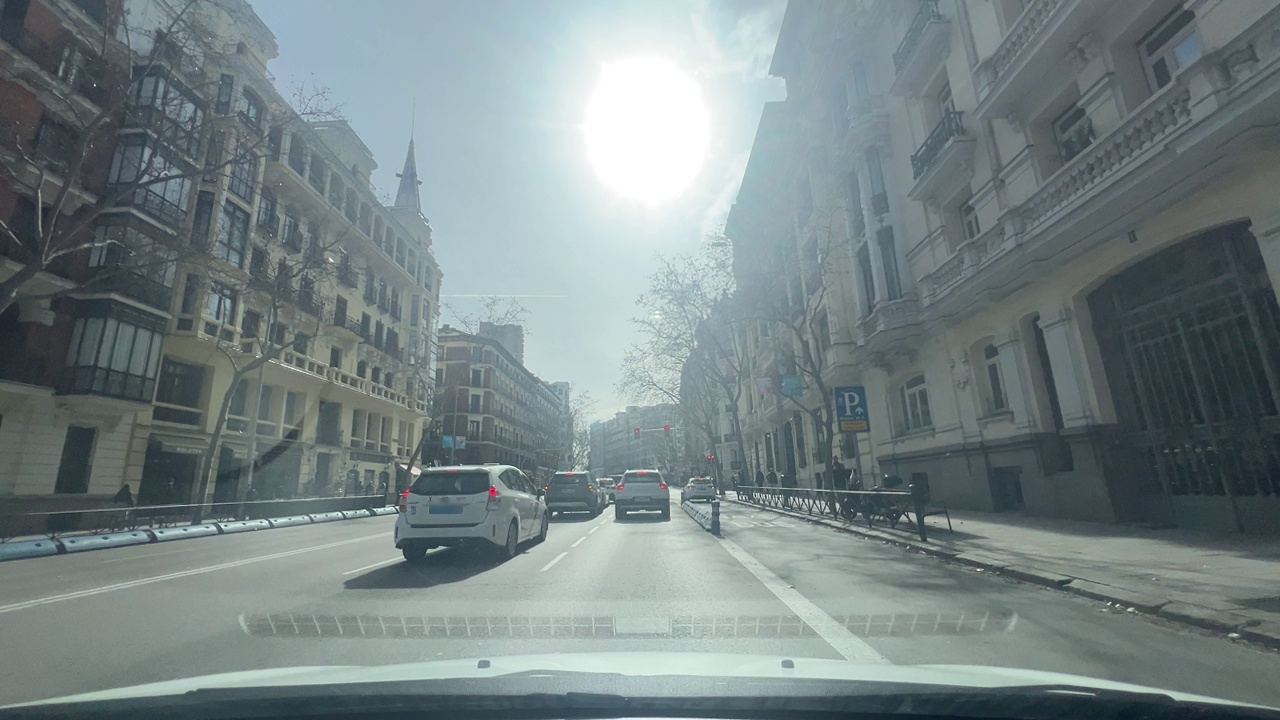
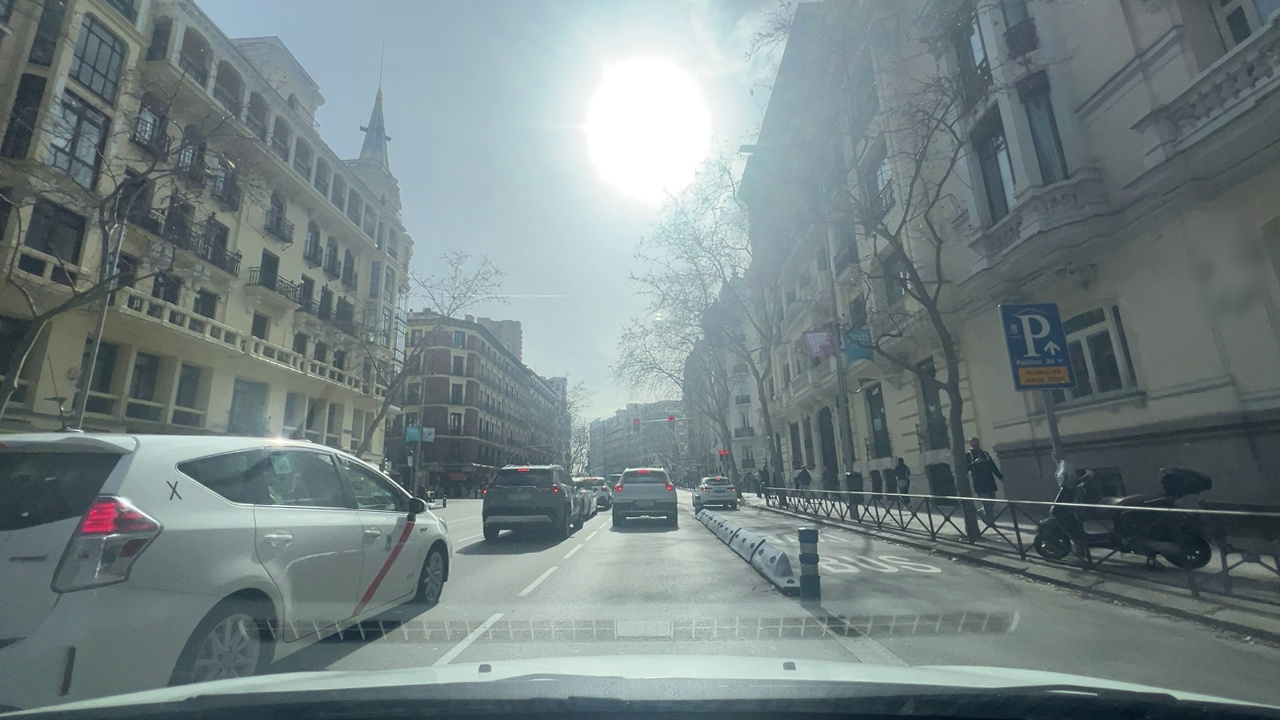
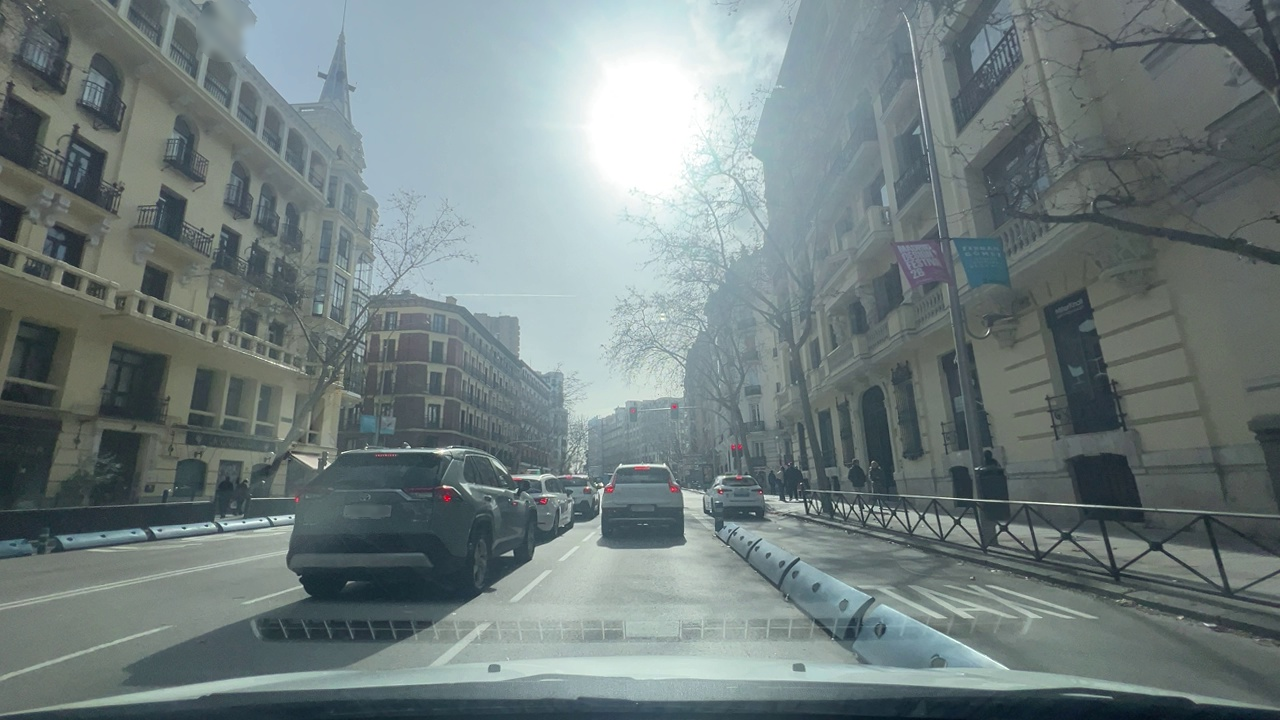
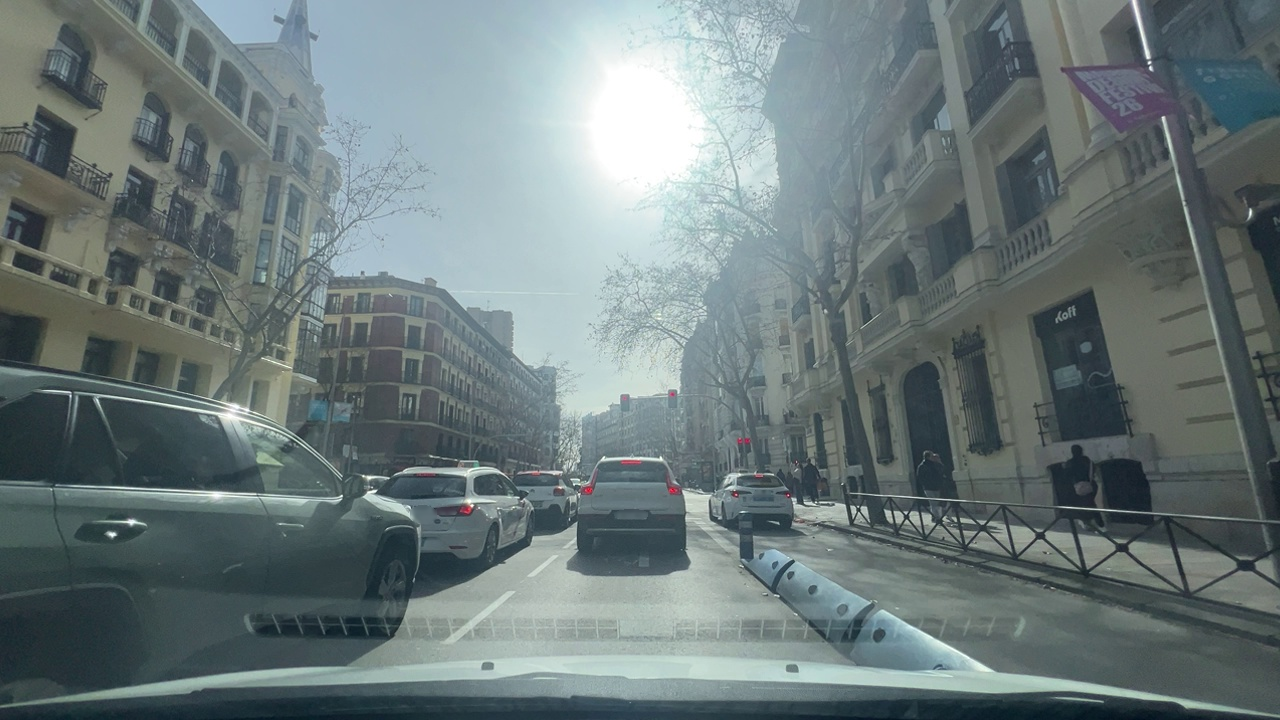
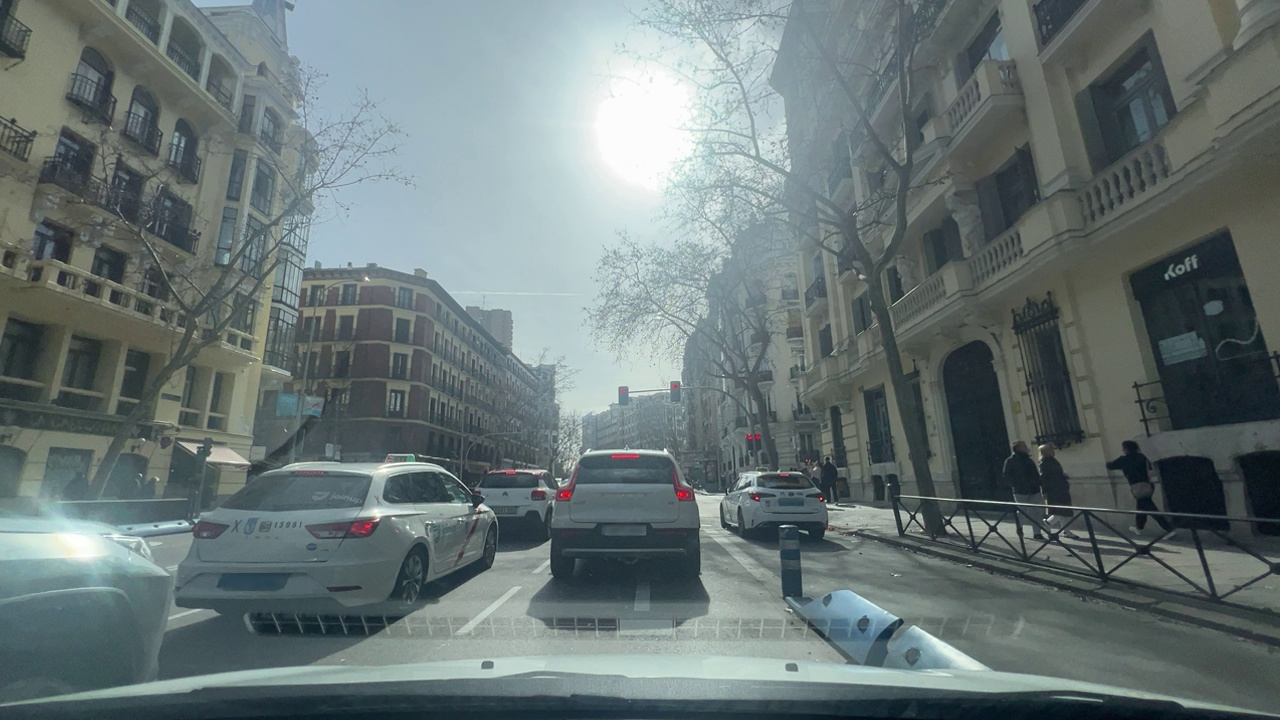
Situation: Traffic light
Question: Do you observe any red traffic light regulating the ego lane?
Answer: Yes
Reasoning: There are 2 traffic lights in red regulating the ego lane

Situation: Traffic light
Question: What is the color of the traffic light regulating the ego lane?
Answer: Red
Reasoning: There are two traffic lights in red regulating the ego lane

Situation: Traffic light
Question: Is the ego vehicle positioned in a dedicated right-turn lane before the traffic light?
Answer: No
Reasoning: The ego lane is currntly in a normal urban road lane with no dedicated right turn lane

Situation: Traffic light
Question: Is the ego vehicle positioned in a dedicated left-turn lane before the traffic light?
Answer: No
Reasoning: The ego lane is currntly in a normal urban road lane with no dedicated left turn lane

Situation: Traffic light
Question: Are multiple traffic lights regulating the ego direction of travel displaying different colors simultaneously?
Answer: Yes
Reasoning: There are 3 red traffic lights regulating ego lane